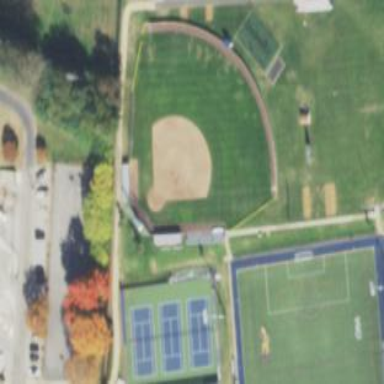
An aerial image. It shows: Baseball pitch for leisure land.